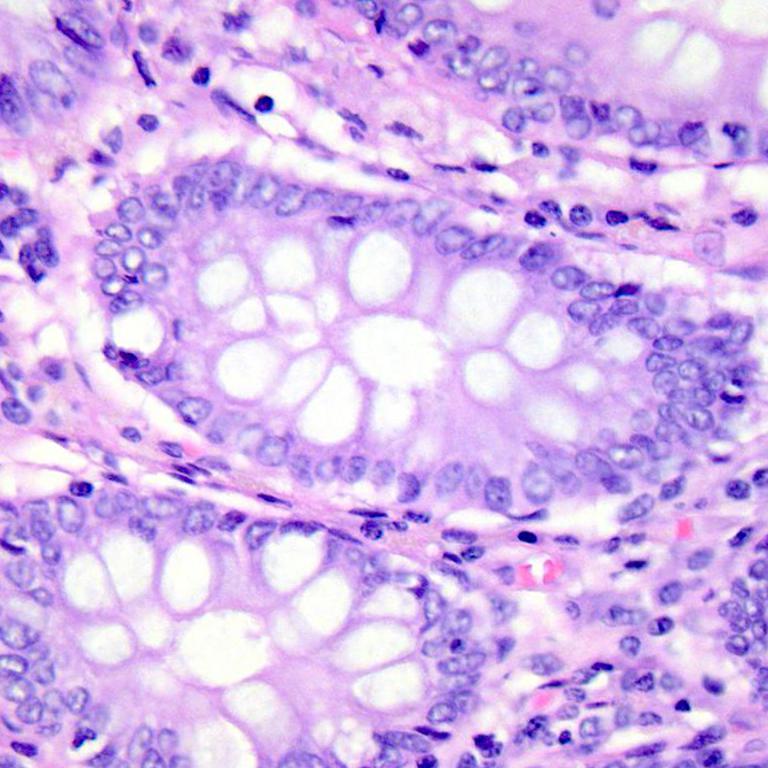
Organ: colon
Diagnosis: benign